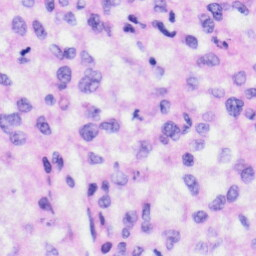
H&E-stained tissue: Liver